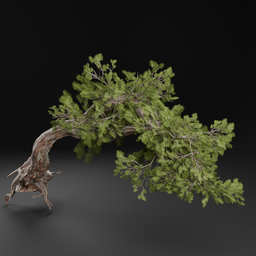
Label: nature